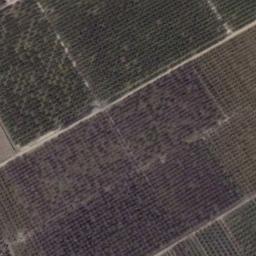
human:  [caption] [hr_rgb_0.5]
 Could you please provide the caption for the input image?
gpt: Several khaki rectangular farmlands are arranged in neat rows .

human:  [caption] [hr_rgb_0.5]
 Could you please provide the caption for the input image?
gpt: Seven or eight neatly arranged purple and brown mixed rectangular farmlands of different sizes .

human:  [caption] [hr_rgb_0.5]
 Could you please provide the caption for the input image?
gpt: Several dirt roads are in rectangular farmlands .

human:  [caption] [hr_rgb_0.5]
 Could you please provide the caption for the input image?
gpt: There are some green and bare rectangular farmland .

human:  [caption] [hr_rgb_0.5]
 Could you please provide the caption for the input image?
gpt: There are some brown rectangular farmlands .